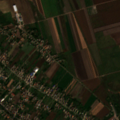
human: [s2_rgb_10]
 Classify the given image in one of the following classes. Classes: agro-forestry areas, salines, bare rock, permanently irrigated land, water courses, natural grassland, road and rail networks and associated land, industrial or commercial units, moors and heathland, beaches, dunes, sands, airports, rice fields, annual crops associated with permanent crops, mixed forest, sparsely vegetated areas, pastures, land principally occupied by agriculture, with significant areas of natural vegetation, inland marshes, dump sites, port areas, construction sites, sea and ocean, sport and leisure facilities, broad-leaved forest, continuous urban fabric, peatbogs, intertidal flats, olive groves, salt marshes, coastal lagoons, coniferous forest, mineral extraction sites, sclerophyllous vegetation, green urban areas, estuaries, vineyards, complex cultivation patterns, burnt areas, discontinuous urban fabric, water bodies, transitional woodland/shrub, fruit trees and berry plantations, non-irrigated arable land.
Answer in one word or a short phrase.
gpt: discontinuous urban fabric, non-irrigated arable land, complex cultivation patterns